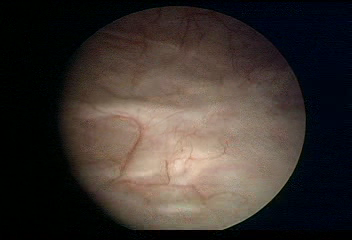
Modality: WLC
Class: Normal mucosa
Bladder cancer association: No